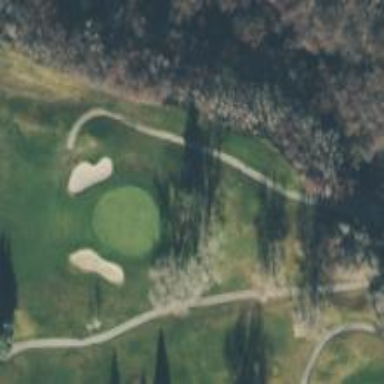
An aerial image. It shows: Service road used as golf cart path.